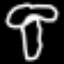
Label: mushroom